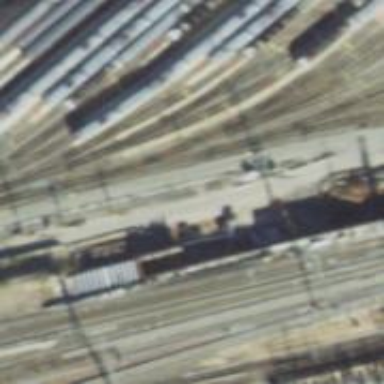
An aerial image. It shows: Disused railway yard.